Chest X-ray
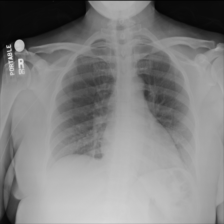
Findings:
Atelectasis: negative
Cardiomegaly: negative
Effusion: negative
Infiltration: negative
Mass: negative
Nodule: negative
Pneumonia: negative
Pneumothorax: negative
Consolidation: negative
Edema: negative
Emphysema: negative
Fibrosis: negative
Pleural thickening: negative
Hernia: negative